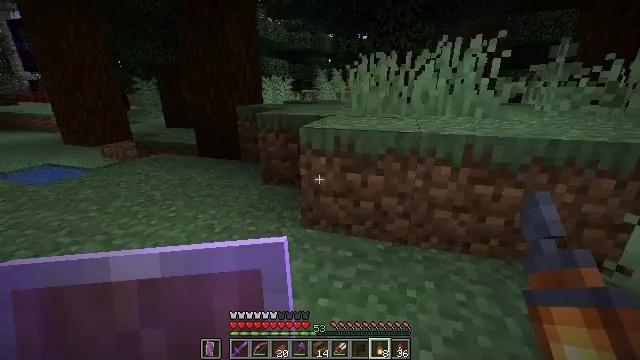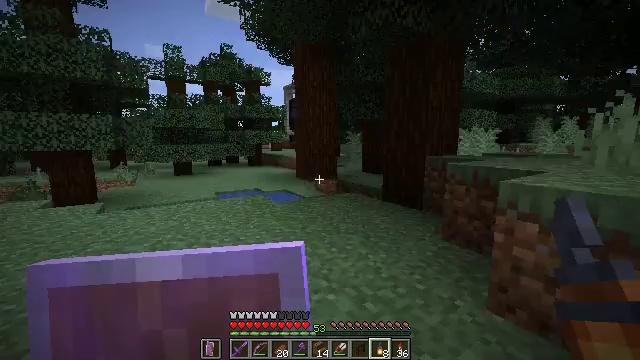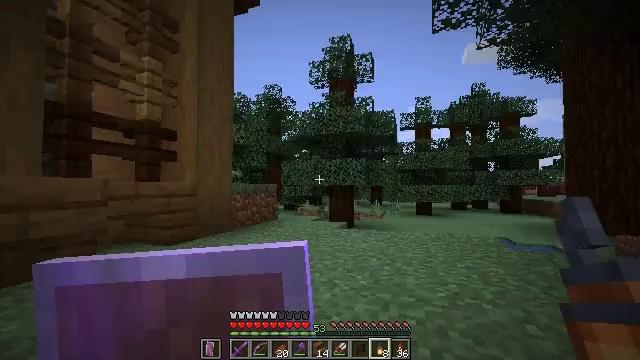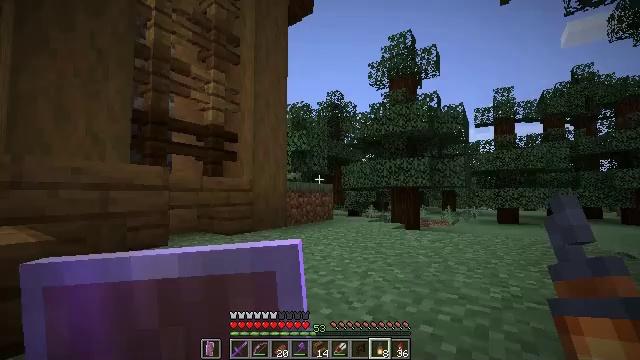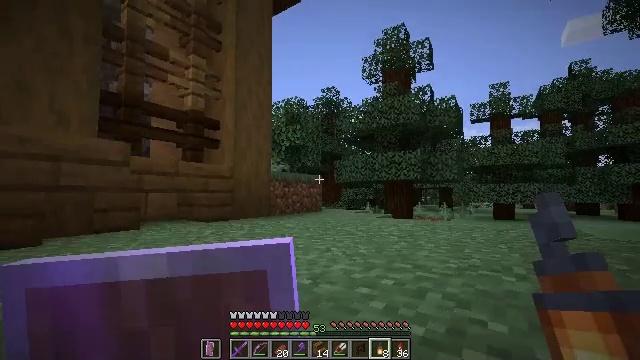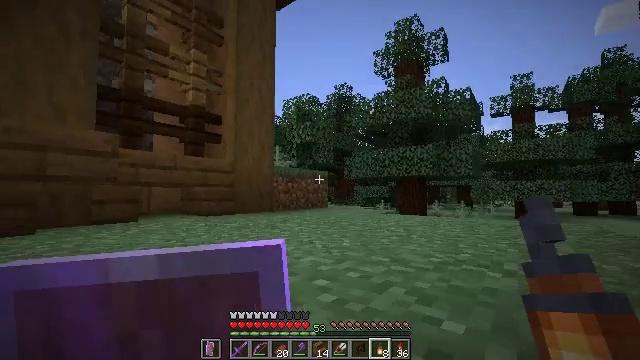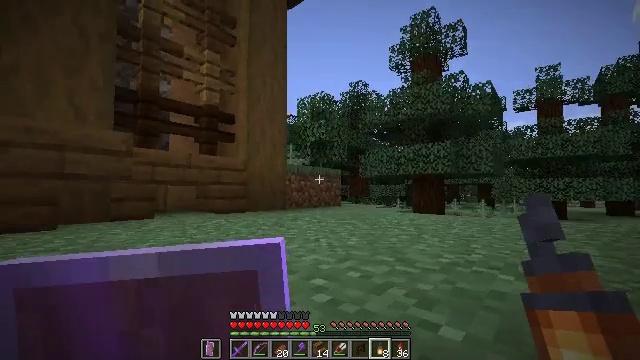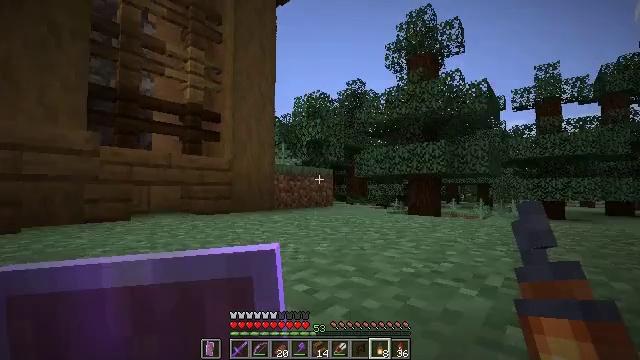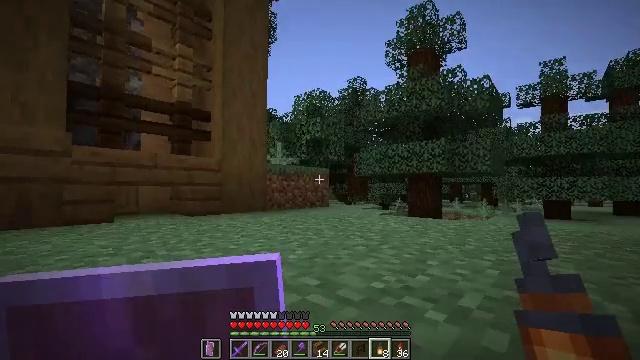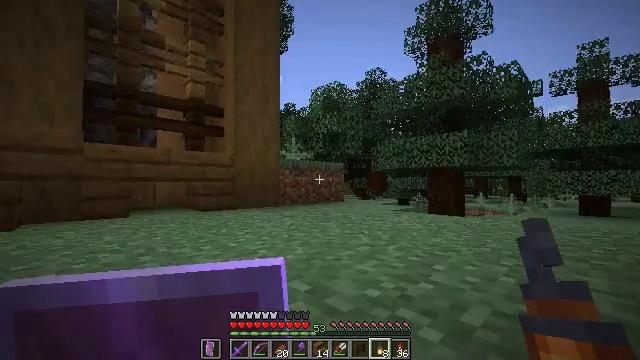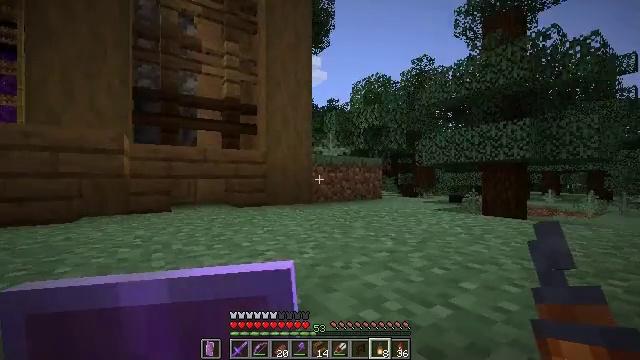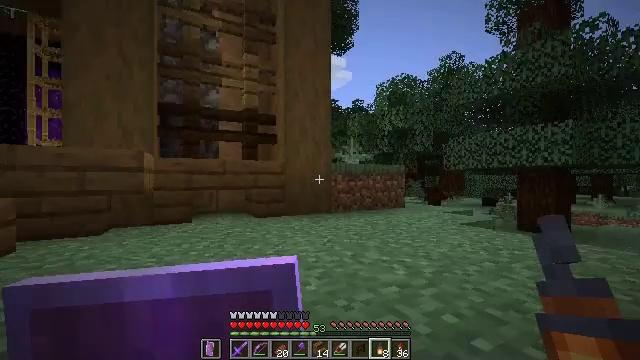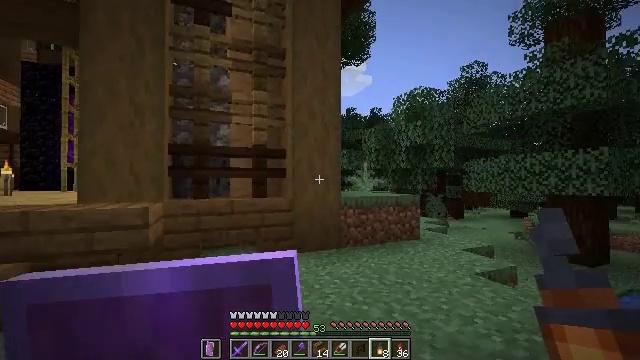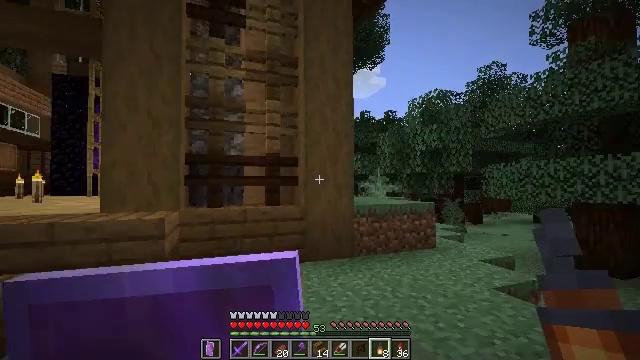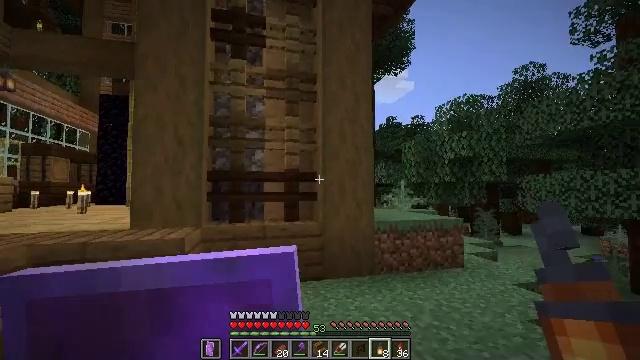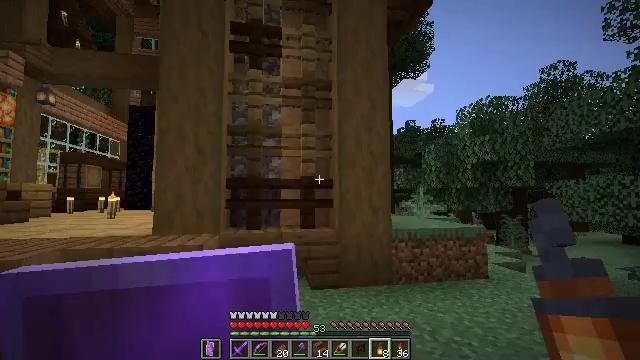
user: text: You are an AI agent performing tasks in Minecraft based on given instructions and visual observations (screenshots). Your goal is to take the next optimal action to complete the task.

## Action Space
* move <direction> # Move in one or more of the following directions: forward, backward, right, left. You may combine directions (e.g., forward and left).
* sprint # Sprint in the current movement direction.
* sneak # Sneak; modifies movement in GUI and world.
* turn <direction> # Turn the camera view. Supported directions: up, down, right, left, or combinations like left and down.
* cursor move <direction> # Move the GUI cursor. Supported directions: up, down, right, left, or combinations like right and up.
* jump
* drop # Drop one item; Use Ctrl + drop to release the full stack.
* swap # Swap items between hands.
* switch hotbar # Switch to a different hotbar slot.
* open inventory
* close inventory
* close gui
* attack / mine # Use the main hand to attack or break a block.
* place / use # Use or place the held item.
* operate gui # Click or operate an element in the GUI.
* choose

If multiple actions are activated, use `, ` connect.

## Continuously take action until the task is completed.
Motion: motion action
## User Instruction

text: Harvest vines off the surface.
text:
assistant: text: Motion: turn left and up
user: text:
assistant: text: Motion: turn left and up
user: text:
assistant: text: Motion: turn left and up
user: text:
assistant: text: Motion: no_op
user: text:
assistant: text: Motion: turn left
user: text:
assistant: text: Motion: turn left
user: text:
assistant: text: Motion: no_op
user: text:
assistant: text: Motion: no_op
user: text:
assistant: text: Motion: turn left and down
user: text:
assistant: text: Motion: turn left
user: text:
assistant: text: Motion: turn left
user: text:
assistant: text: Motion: turn left
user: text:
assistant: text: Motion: turn left
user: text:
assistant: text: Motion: turn left and up
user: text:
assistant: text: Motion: turn left and up
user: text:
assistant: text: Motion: no_op
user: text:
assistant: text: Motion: no_op
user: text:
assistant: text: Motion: no_op
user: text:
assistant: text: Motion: no_op
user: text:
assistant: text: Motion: turn left and down
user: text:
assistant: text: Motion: turn left and down
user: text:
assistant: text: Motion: turn left and down
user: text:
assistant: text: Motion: turn left and down
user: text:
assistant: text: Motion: move left, turn left and down
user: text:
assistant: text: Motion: move left
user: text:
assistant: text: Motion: move left
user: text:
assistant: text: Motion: move left
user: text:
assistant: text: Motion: move forward and move left
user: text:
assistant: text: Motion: move forward and move left
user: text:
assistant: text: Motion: move forward and move left